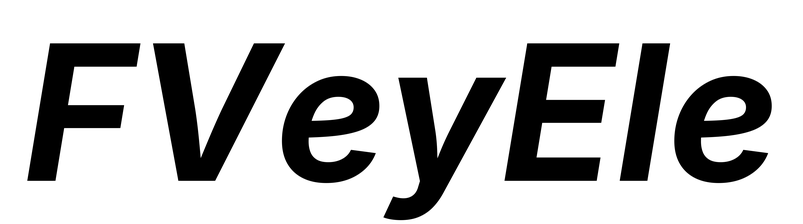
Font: Inter-Italic_Bold_Italic